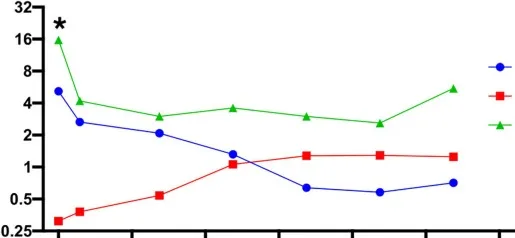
Effect of immune modulation on biomarkers, organ dysfunction, and cytokine levels during HSV-associated secondary HLH. The time course of clinical laboratory values of serum C-reactive protein (CRP), creatinine (Cr), and INR levels.
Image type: pathology (masson_trichrome)